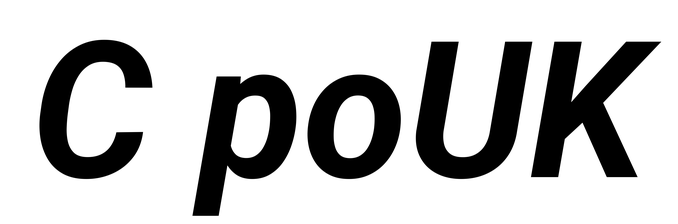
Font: Roboto-Italic_Bold_Italic